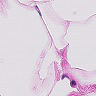
Metastatic tissue present: no